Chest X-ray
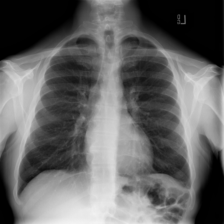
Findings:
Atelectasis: negative
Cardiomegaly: negative
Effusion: negative
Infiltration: negative
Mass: negative
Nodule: negative
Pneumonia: negative
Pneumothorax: negative
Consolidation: negative
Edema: negative
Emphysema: negative
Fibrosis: negative
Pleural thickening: negative
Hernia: negative